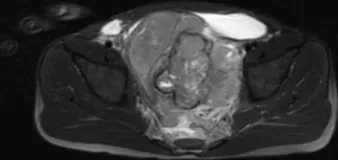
Axial T2-weighted image (B) shows a hyperintense and heterogeneous content.
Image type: radiology (mri)